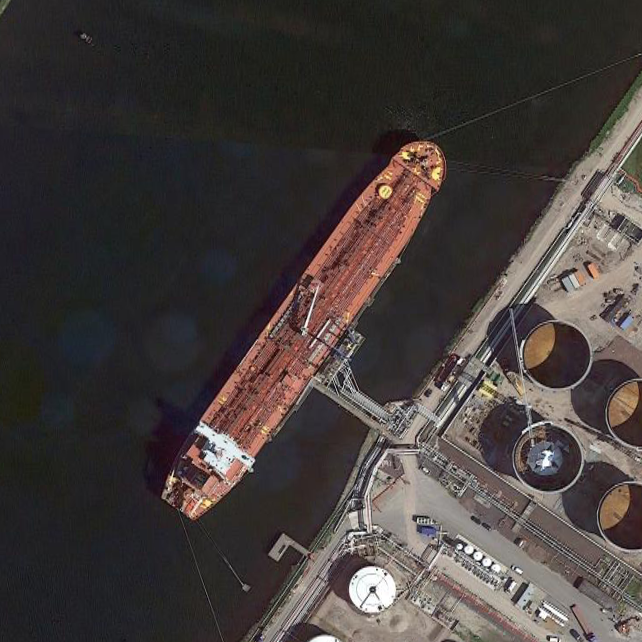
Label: civil